Question: I have a random picture box (HD Pictures) now I need to copy it to a canvas without losing width, height, quality. When I tried following, in canvas I do not get the whole picture of img tag.
Why is the canvas not auto re-sizing to original image source resolution? see below plz whole picture is not showing in canvas.

'''
<!DOCTYPE html>
<html>
<body>
<p>1. Random Images:</p>
<img id="scream" src="http://3.bp.blogspot.com/-ToLa13yet6E/Ugd2yrThMDI/AAAAAAAAAHY/3tAOipAts4c/s1600/tree3.jpg" alt="The Scream" width="220" height="277">
<p>2. Canvas: will show the same picture width, height</p>
<canvas id="myCanvas"
style="border:1px solid #d3d3d3;">
Your browser does not support the HTML5 canvas tag.</canvas>
<script>
var c=document.getElementById("myCanvas");
var ctx=c.getContext("2d");
var img=document.getElementById("scream");
ctx.drawImage(img,0,0);
</script>
</body>
</html>
'''
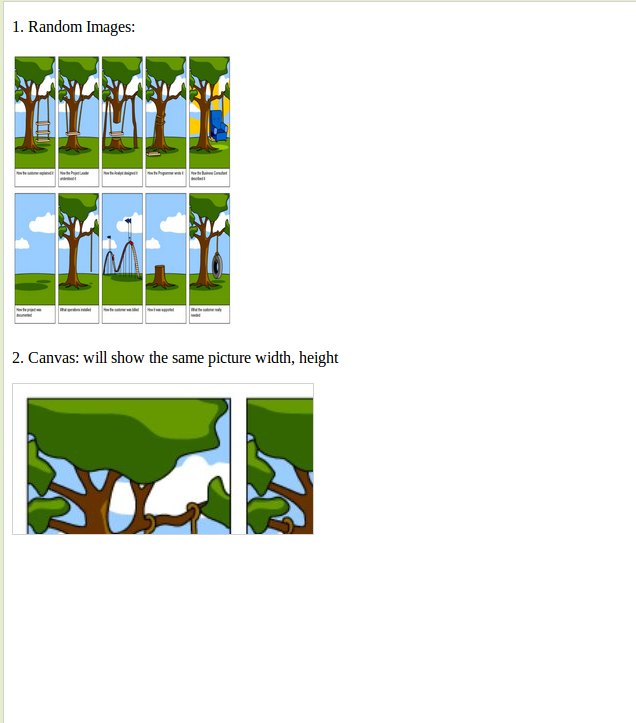
Answer: Set first the size of the canvas, then draw the image - or - draw the image using extended arguments to fill the canvas at whatever size it is at.
Canvas defaults to 300 x 150 pixels if no size is defined:
'''
c.width = img.width;
c.height = img.height
ctx.drawImage(img,0,0);
'''
'''
ctx.drawImage(img,0,0, c.width, c.height);
'''
You can also set the size on the canvas element itself (don't use CSS for this):
'''
<canvas id="myCanvas" width=500 height=400
style="border:1px solid #d3d3d3;">
Your browser does not support the HTML5 canvas tag.</canvas>
'''